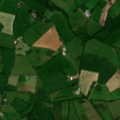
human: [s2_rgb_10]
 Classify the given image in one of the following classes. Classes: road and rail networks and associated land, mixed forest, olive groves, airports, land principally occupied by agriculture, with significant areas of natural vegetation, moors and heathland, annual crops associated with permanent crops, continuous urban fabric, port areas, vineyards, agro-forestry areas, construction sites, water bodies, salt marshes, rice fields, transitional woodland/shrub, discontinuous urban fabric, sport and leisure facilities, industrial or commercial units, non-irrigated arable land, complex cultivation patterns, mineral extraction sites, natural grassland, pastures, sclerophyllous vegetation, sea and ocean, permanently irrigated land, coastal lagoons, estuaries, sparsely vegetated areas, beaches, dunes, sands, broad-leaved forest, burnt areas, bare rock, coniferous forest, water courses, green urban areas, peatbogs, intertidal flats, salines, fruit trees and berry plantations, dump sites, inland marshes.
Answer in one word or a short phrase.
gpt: pastures, land principally occupied by agriculture, with significant areas of natural vegetation